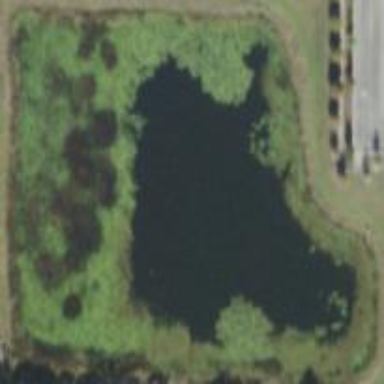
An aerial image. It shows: Pond with natural water.